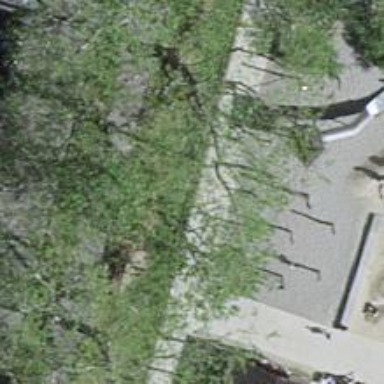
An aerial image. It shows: Brown bench in the vicinity.